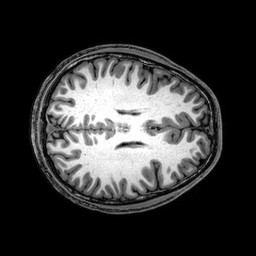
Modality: T1w
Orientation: axial
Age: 22
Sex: male
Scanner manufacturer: philips
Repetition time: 0.008233 s
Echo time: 0.00377 s